Question: Lets suppose I have n curves, which together enclose some region. How to plot the curves and fill in the region they enclose using Octave/Matlab? Below is example for 3 curves (enclosed area is in black):

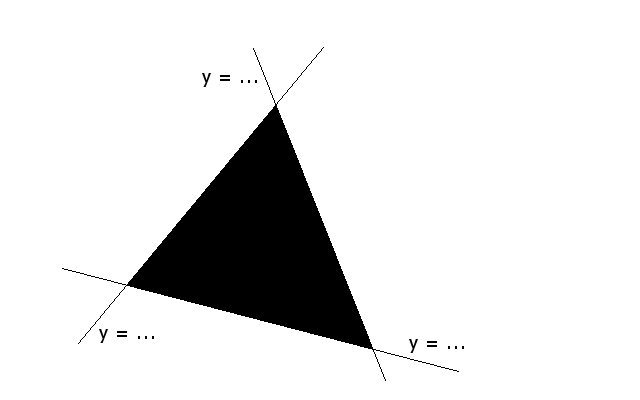
Answer: You can use the function 'fill'.
See the matlab documentation there:
<URL>